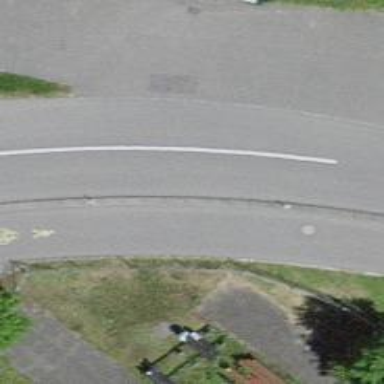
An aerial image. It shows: Asphalt cycleway.